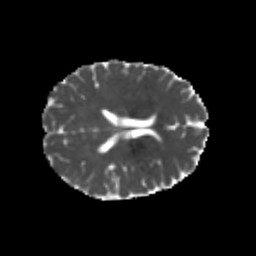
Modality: MD
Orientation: axial
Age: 23
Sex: female
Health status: healthy
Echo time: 0.074 s